Question: Whats the best available plugin for add to timeline implementations in rails. I have already implemented fetching friends, I have fb token etc. I used <URL> gem for that.
I want to implement a functionality ie add_to_timeline. Something like pintrest has. Take a look on screenshot.
Whats the best possible Gem/guide for this.

PS: I am not asking for the code, an example is good to have, even guidance for the gem or plugin is even enough :)
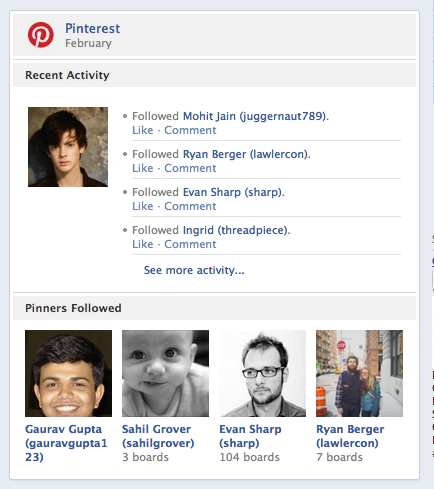
Answer: This is facebook open graph. You'll have to define actions and objects. Read this:
<URL>